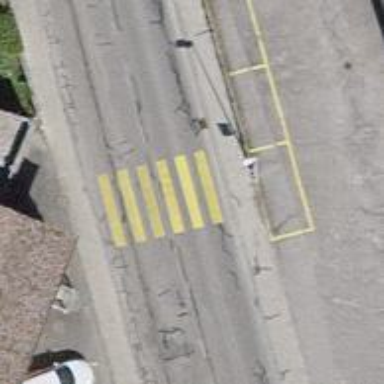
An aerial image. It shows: Marked zebra crossing on the road.